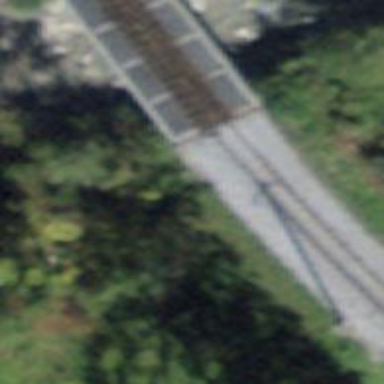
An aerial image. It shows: Narrow gauge railway bridge with electrified contact lines.